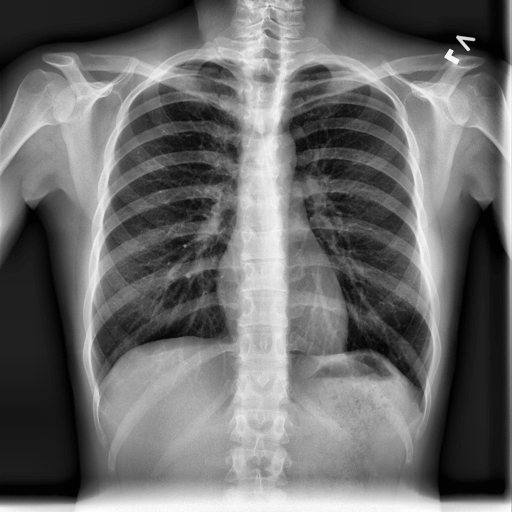
Finding: NORMAL